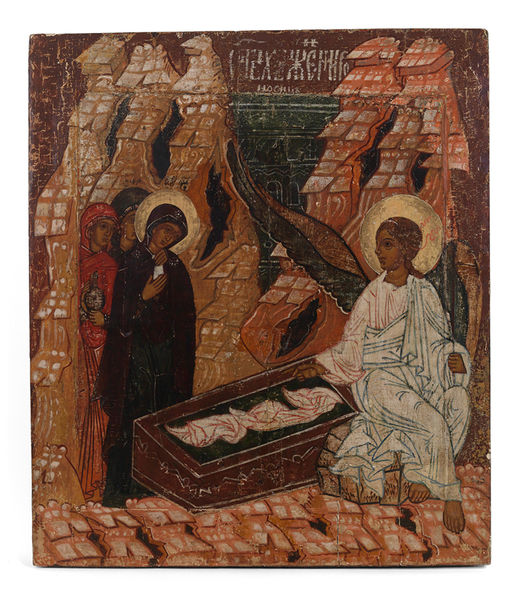
Titel: Icon with the Myrrh-Bearing Women at the Sepulchre, Icon with the Myrrh-Bearing Women at the Sepulchre
Standort: Amherst (Massachusetts, USA)
Institution: Mead Art Museum, Amherst College
Schlagwörter: oil, red, religious, white, women, gilded, gold, old, painting, woman, yellow, brown, hand, sad, angel, orange, death, feet, flat, saint, wings, mary magdalene, drapery, happy, toga, jesus, christ, mourning, fresco, christian, mary, christianity, russian, ring, words, easter, halo, icon, iconography, tomb, heavenly, bare feet, burial, resurrection, birth, lamentation, halos, panel, tempera, gabriel, nativity, rising from the dead, mary magdalena, aura